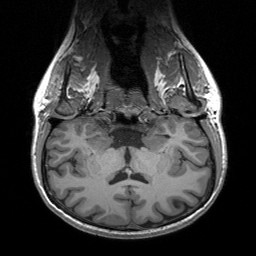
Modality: T1w
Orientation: sagittal
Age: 26
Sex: female
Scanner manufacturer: siemens
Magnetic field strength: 3 T
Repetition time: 1.9 s
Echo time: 0.00227 s